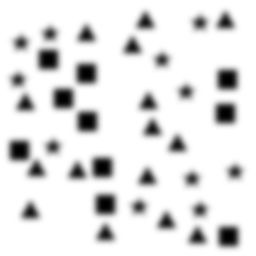
Squares: 10
Triangles: 15
Stars: 11
Total shapes: 36